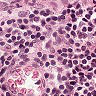
Metastatic tissue present: yes